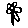
Label: flower